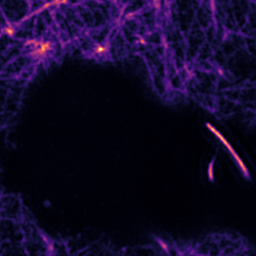
Label: Super-resolution F-actin image